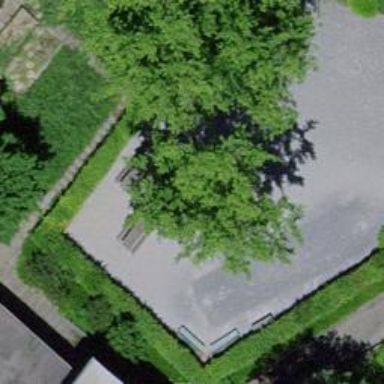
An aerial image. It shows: Picnic table located in leisure land area.